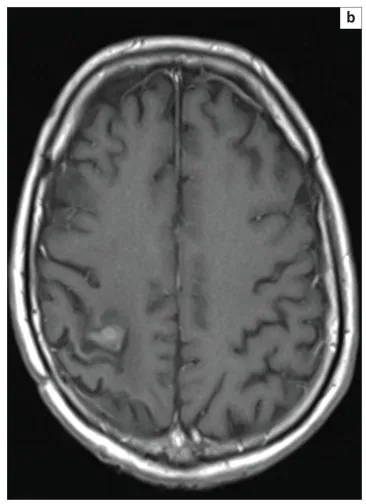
The degree of peri-lesional oedema , in keeping with positive disease response.
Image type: radiology (mri)